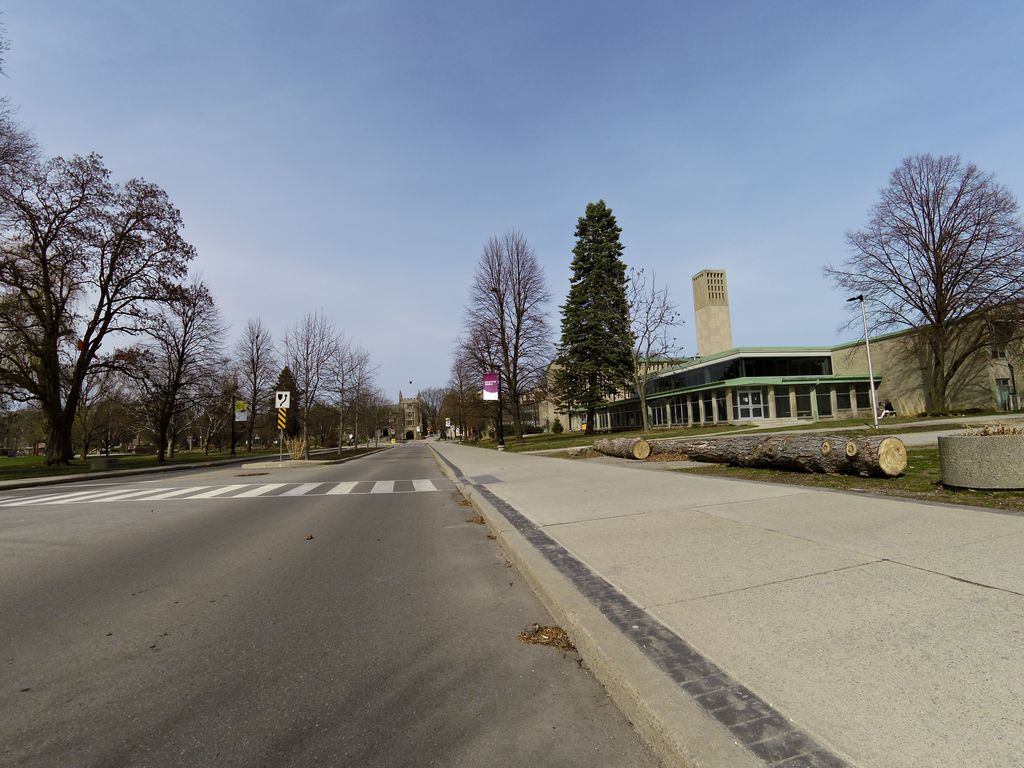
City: hamilton